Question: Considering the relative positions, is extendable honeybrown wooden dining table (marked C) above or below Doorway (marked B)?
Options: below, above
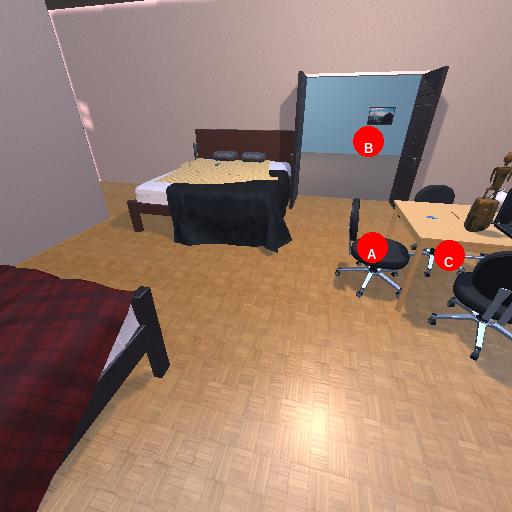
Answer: below